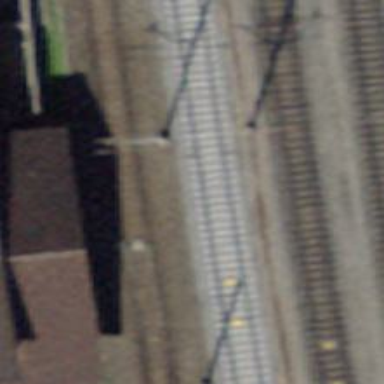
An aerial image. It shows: Railway switch.